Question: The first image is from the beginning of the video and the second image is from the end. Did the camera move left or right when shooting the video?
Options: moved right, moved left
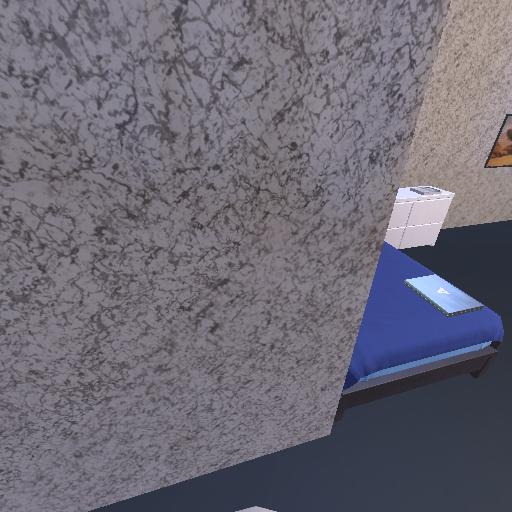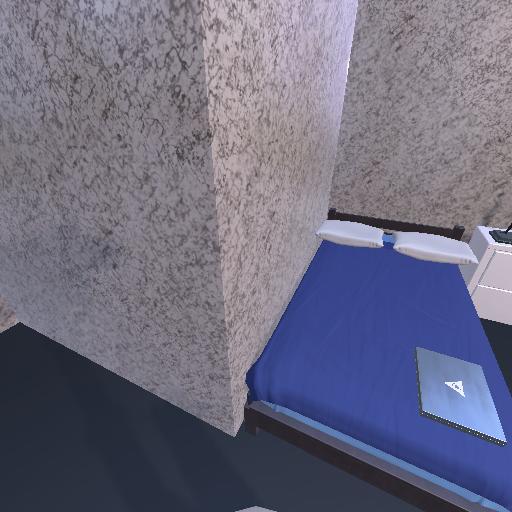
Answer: moved right